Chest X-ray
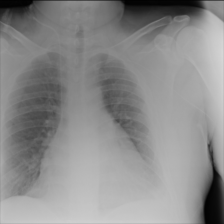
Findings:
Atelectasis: negative
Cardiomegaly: negative
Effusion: negative
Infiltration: negative
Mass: negative
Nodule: negative
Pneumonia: negative
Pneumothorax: negative
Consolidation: negative
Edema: negative
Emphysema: negative
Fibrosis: negative
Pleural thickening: negative
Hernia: negative